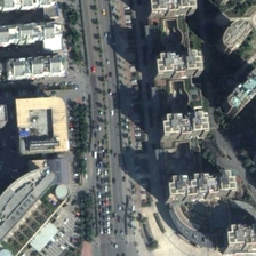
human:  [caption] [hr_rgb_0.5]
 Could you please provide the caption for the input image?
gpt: There are some high-rise buildings on both sides of the street with cars.

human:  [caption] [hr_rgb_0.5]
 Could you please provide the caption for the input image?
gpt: Some tall buildings have cars on both sides of the road.

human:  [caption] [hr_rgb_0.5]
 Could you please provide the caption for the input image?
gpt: Some skyscrapers are located on both sides of the street with cars.

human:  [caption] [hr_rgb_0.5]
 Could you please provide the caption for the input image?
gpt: Some tall buildings are located on both sides of the road with cars.

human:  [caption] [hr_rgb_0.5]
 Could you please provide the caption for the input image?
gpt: There are cars in some tall buildings on both sides of the road.